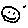
Label: smiley face